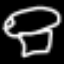
Label: mushroom